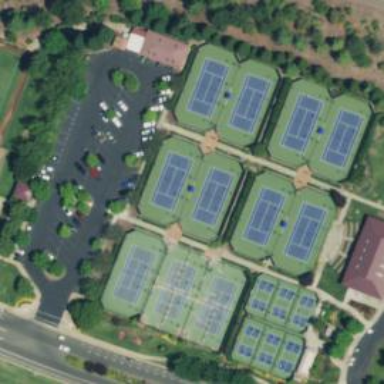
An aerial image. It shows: Tennis court in leisure pitch.